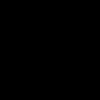
Label: space